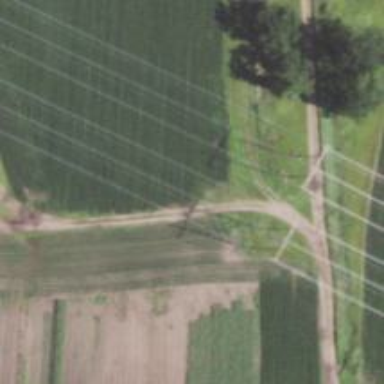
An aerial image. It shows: H-frame designed tower for power lines.